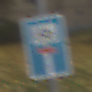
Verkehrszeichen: SackgasseRadverkehrDurchlaessig
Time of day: MorningAfternoon
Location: Outdoor (Nature)
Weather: Overcast
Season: Autumn
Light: Natural